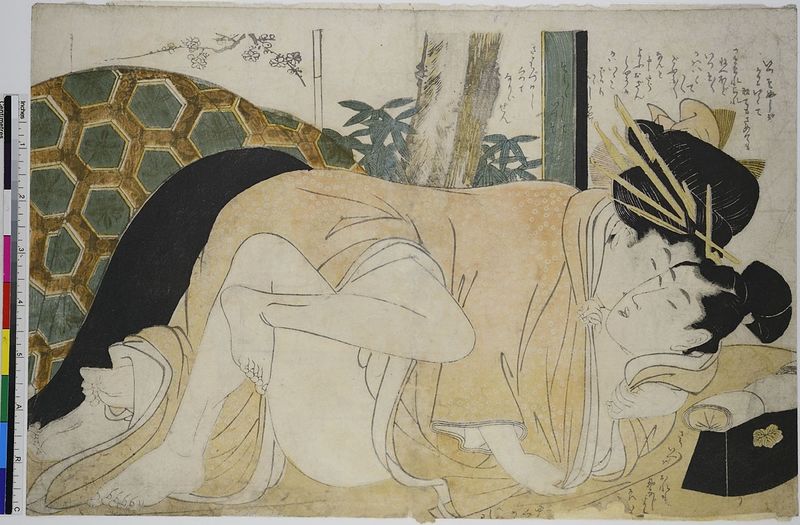
Titel: Sich liebendes Paar
Standort: Hamburg
Institution: Museum für Kunst und Gewerbe Hamburg
Schlagwörter: holzschnitt, sex, druckgraphik, druckgrafik, liebespaar, liebende, zeit, farbholzschnitt, geschlechtsverkehr, edo, koitus, reproduktionen, druckerzeugnisse, shunga